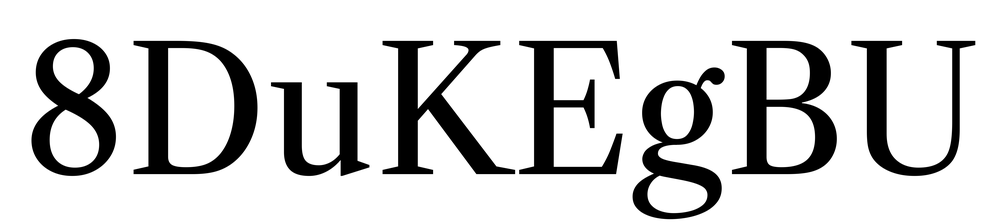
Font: LibreCaslonText_Regular